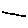
Label: line